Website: crate-barrel
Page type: customer-info-address
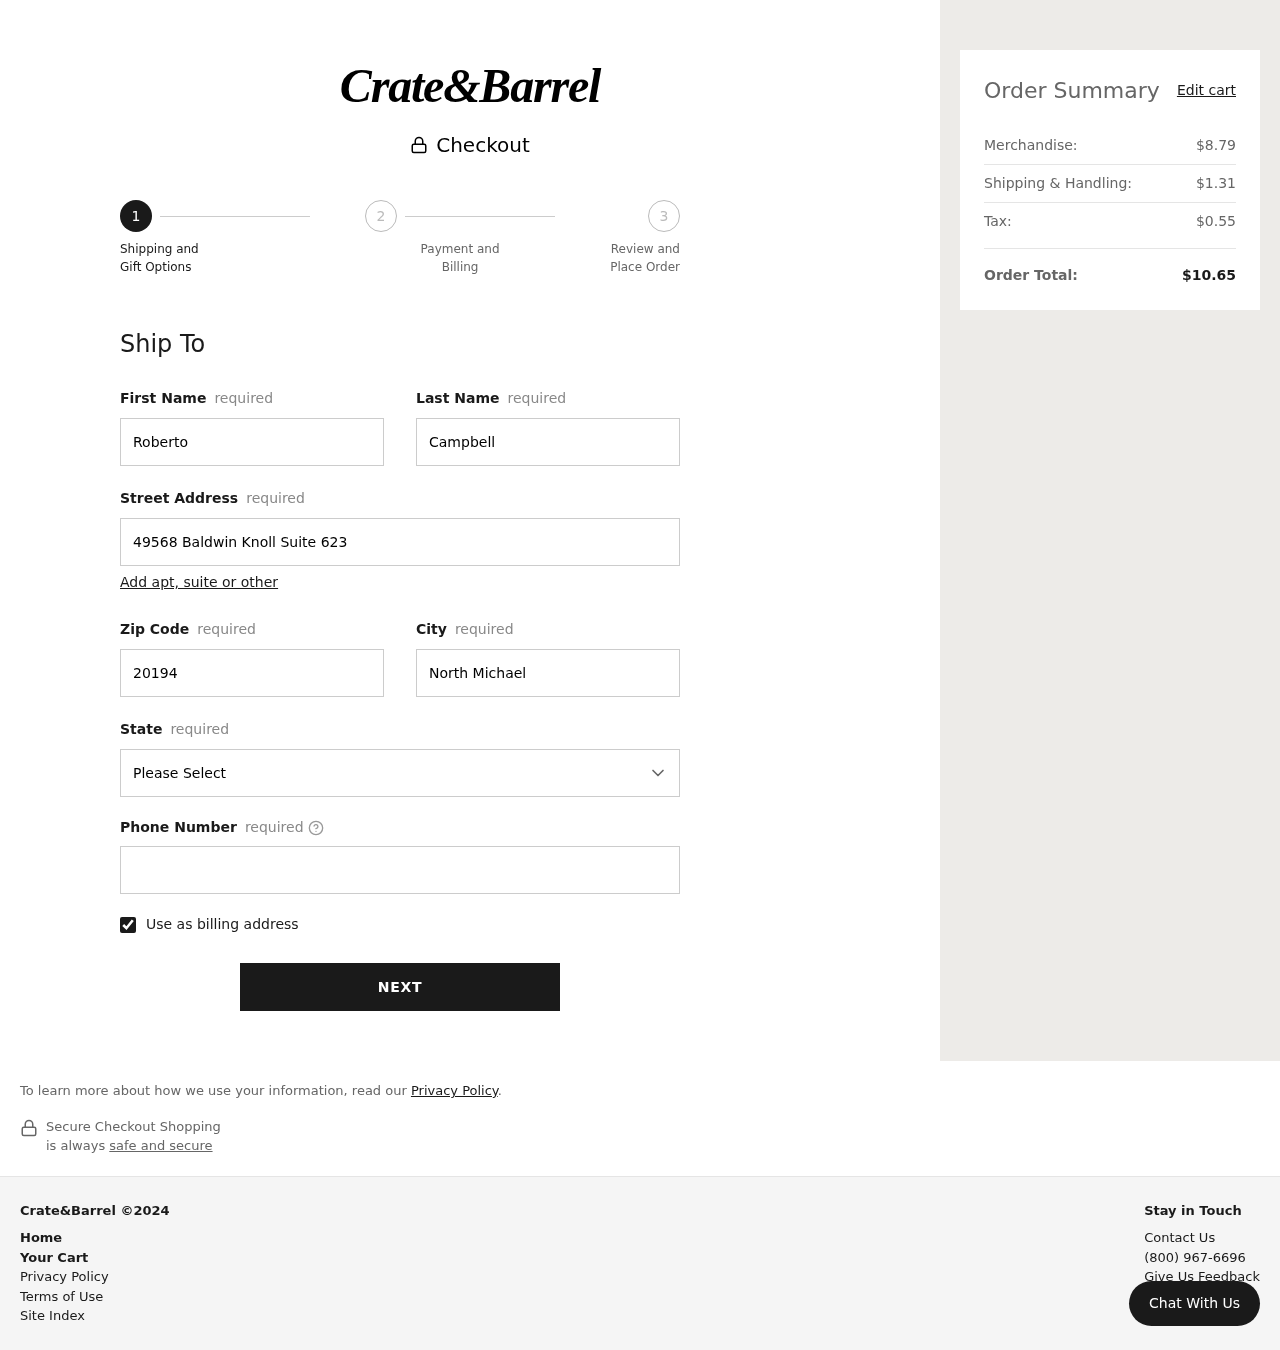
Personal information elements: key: PII_CITY
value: North Michael
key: PII_FIRSTNAME
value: Roberto
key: PII_LASTNAME
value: Campbell
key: PII_PHONE
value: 3069639542
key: PII_POSTCODE
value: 20194
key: PII_STATE
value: Nevada
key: PII_STREET
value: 49568 Baldwin Knoll Suite 623
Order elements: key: ORDER_SUBTOTAL
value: $8.79
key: ORDER_SHIPPING_COST
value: $1.31
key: ORDER_TAX
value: $0.55
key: ORDER_TOTAL
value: $10.65